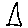
Label: triangle